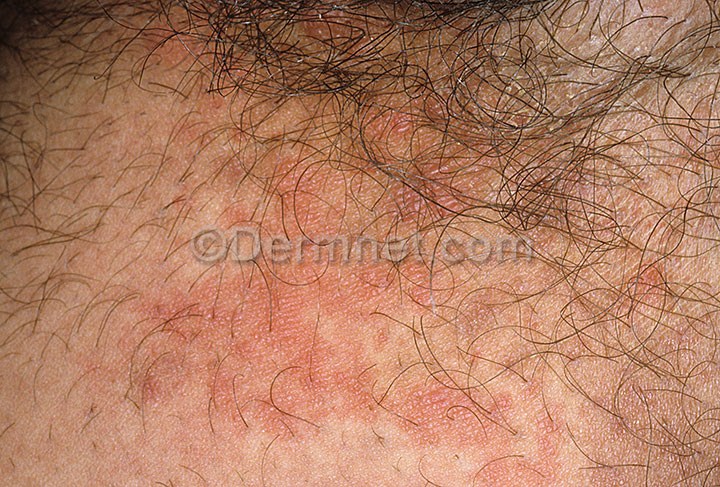
Disease: Tinea Ringworm Candidiasis and other Fungal Infections